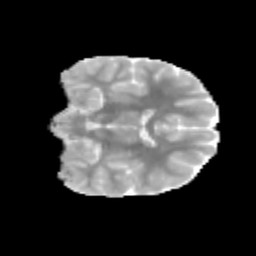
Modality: MD
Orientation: coronal
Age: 10
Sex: male
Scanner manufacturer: siemens
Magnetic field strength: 3 T
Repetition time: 3.8 s
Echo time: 0.07 s